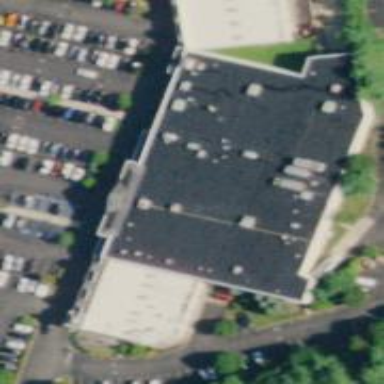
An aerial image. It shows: Supermarket.